The image is an STFT spectrogram (time versus frequency) of a rolling-element bearing's vibration signal. Classify the bearing condition as one of: normal, inner_race, outer_race, ball.
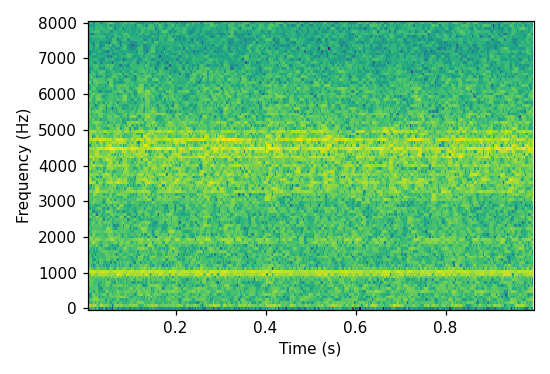
Answer: outer_race